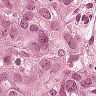
Metastatic tissue present: yes